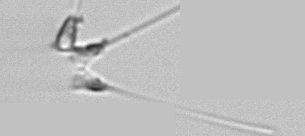
Label: Asterionellopsis_glacialis